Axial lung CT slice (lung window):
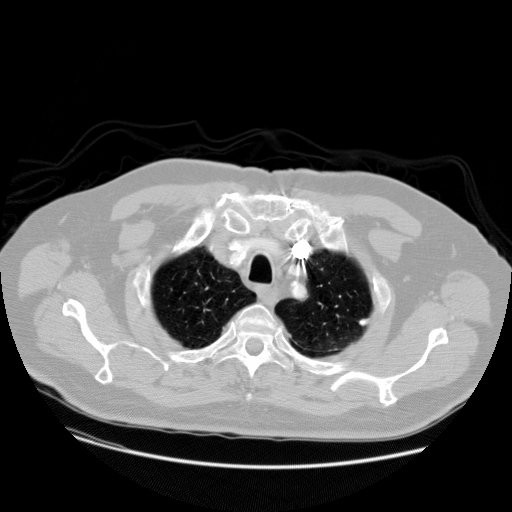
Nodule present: no